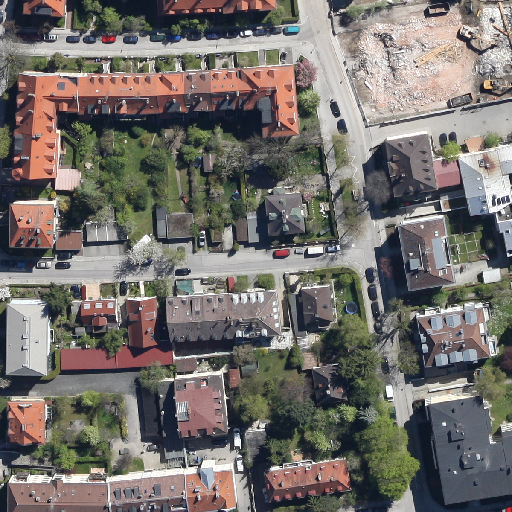
Referring expression: building along the road